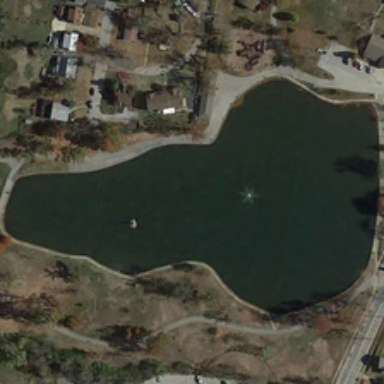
The pond is neatly divided into many parts .